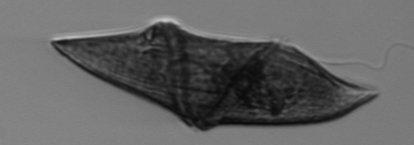
Label: Gyrodinium